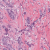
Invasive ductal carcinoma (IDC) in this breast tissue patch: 1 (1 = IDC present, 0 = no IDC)